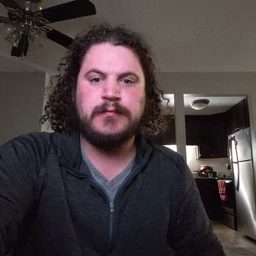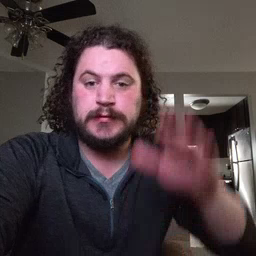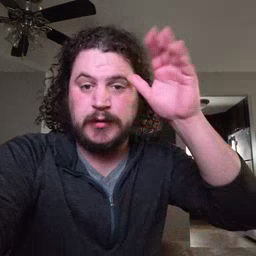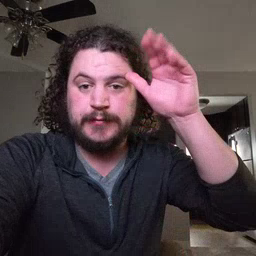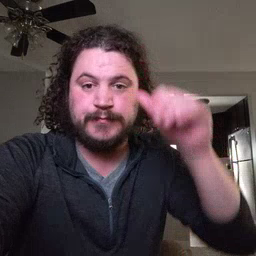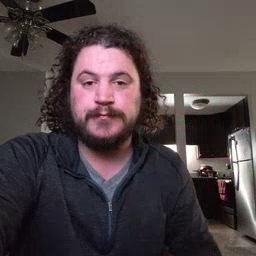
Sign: donkey